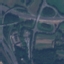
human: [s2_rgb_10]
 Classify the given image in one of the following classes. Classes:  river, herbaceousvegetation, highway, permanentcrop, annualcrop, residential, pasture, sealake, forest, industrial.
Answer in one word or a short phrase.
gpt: Highway